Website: bh-photo
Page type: payment
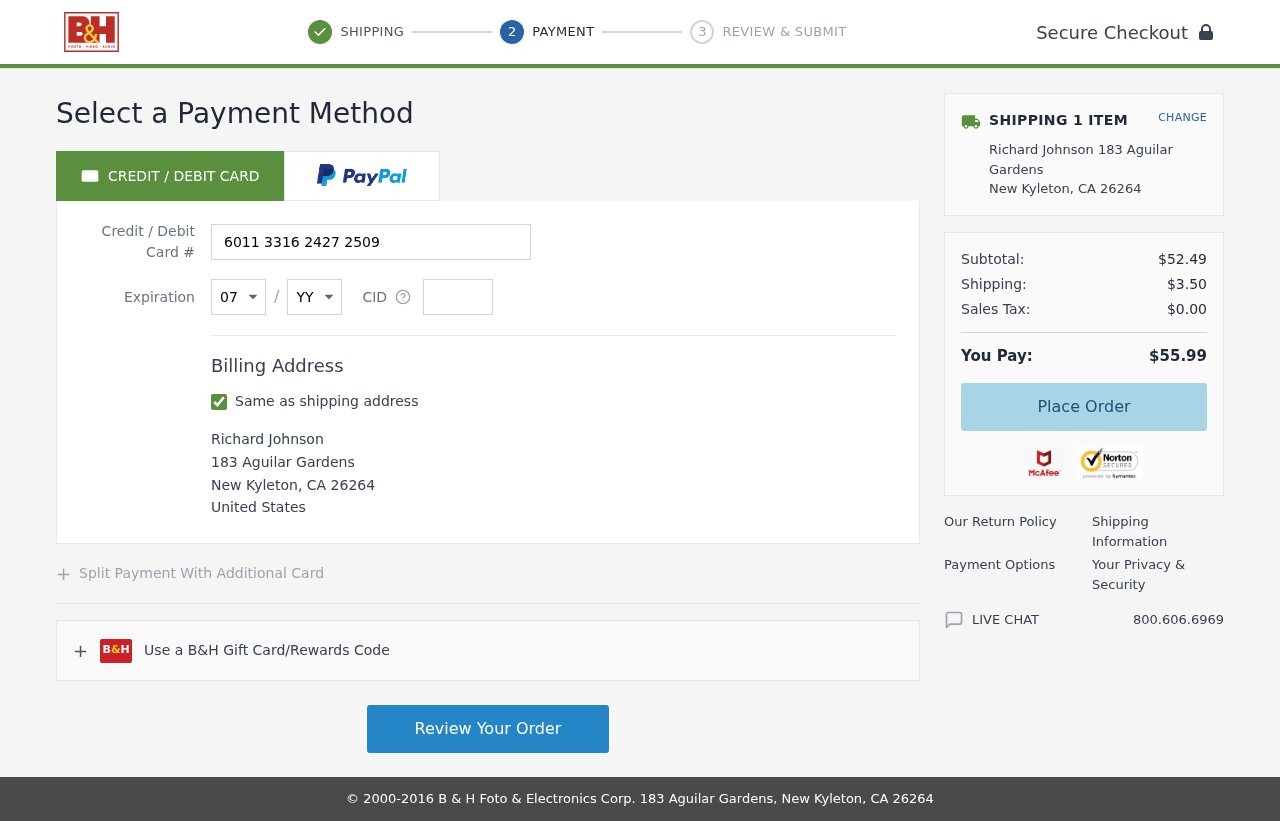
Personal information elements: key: PII_CARD_CVV
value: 692
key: PII_CARD_EXPIRY_MONTH
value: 07
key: PII_CARD_EXPIRY_YEAR
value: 29
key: PII_CARD_NUMBER
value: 6011 3316 2427 2509
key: PII_CITY
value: New Kyleton
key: PII_COUNTRY
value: United States
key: PII_FULLNAME
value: Richard Johnson
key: PII_POSTCODE
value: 26264
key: PII_STATE_ABBR
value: CA
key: PII_STREET
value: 183 Aguilar Gardens
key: PII_FULLNAME2
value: Richard Johnson
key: PII_CITY2
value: New Kyleton
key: PII_STATE_ABBR2
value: CA
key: PII_POSTCODE_FULL
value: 26264
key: PII_POSTCODE_NUMERIC
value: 26264
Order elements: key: ORDER_NUM_ITEMS
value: SHIPPING 1 ITEM
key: ORDER_SUBTOTAL
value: $52.49
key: ORDER_SHIPPING_COST
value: $3.50
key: ORDER_TAX
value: $0.00
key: ORDER_TOTAL
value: $55.99